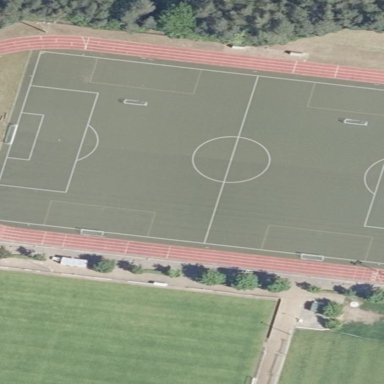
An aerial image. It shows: Soccer pitch for leisureland activities.